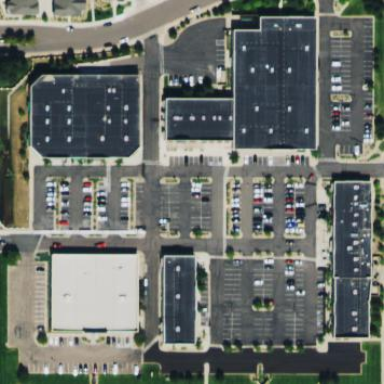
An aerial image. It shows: Retail area.